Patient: sex M, age 58
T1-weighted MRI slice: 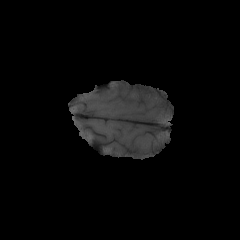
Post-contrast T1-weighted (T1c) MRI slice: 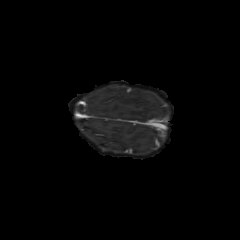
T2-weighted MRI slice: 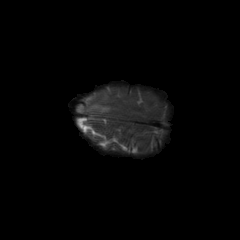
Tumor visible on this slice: yes
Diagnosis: Astrocytoma, IDH-mutant
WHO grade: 4